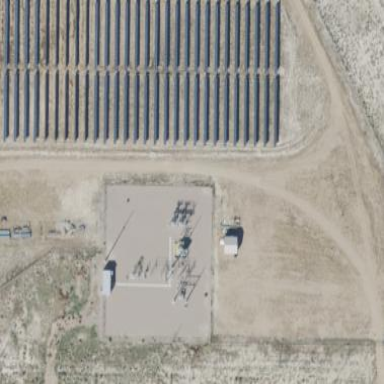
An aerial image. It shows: Power substation specializing in generation.